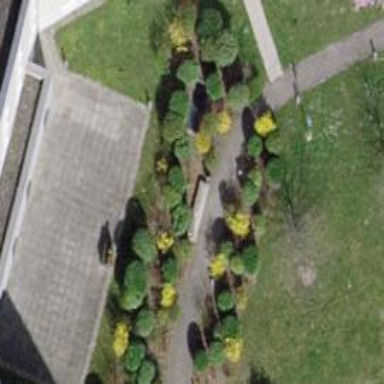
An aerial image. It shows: Concrete bench.